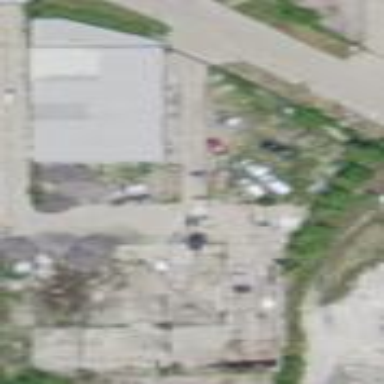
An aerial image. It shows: Scrap yard located in industrial area.